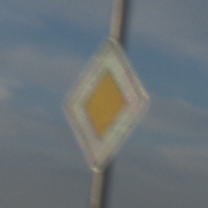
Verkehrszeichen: Vorfahrtsstrasse
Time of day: SunriseSunset
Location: Outdoor (Nature)
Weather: PartlyCloudy
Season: NotSpecified
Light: Natural